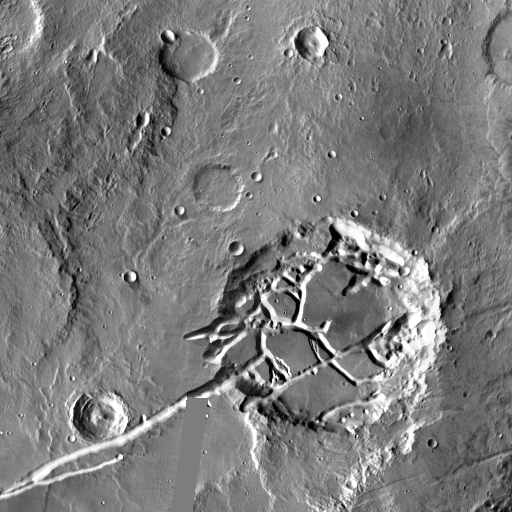
Crater classes present: Background, Other, Layered, Buried, Secondary